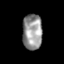
Tissue: skin
Cell type: Epithelial cells
Senescence score: 0.2386
Nuclear area (px): 686
Mean DAPI intensity: 150.713